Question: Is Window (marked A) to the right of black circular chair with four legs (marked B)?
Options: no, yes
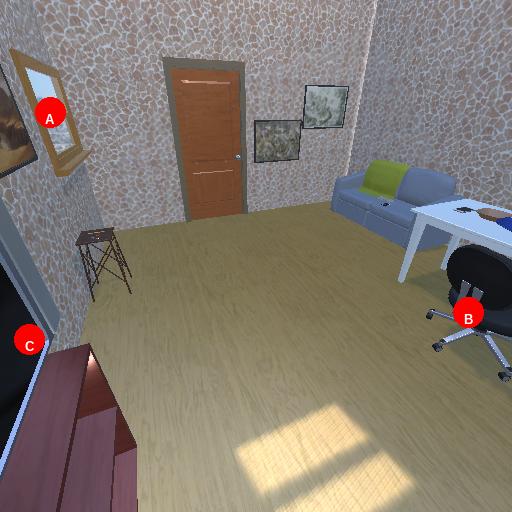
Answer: no